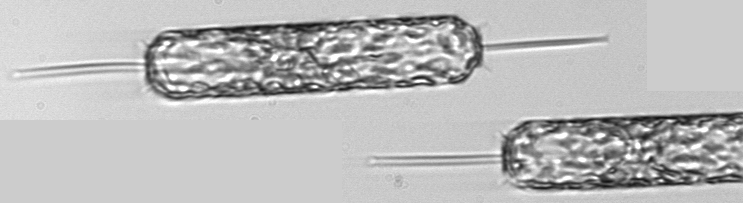
Label: Ditylum_brightwellii